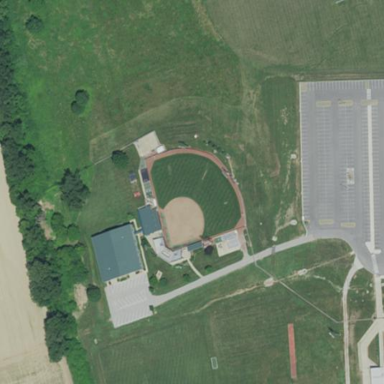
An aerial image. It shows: Softball pitch for leisure land activities.